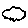
Label: cloud